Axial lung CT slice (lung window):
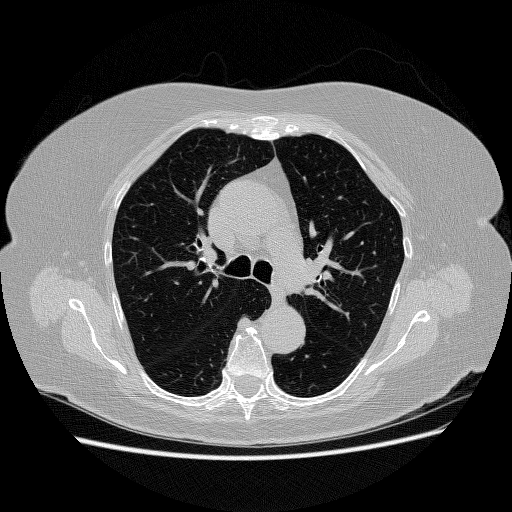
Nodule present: no